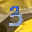
Label: 3